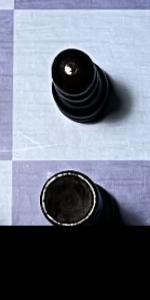
Label: Rook_Black